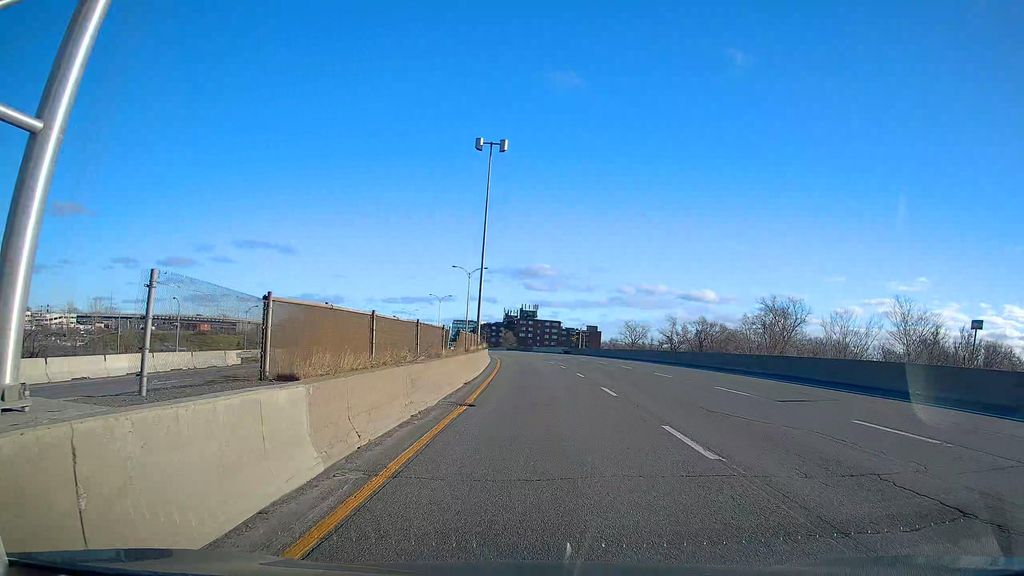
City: montreal